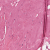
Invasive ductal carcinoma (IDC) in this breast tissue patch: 0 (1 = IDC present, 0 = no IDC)